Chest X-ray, PA view. Patient: 63 years old, sex F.
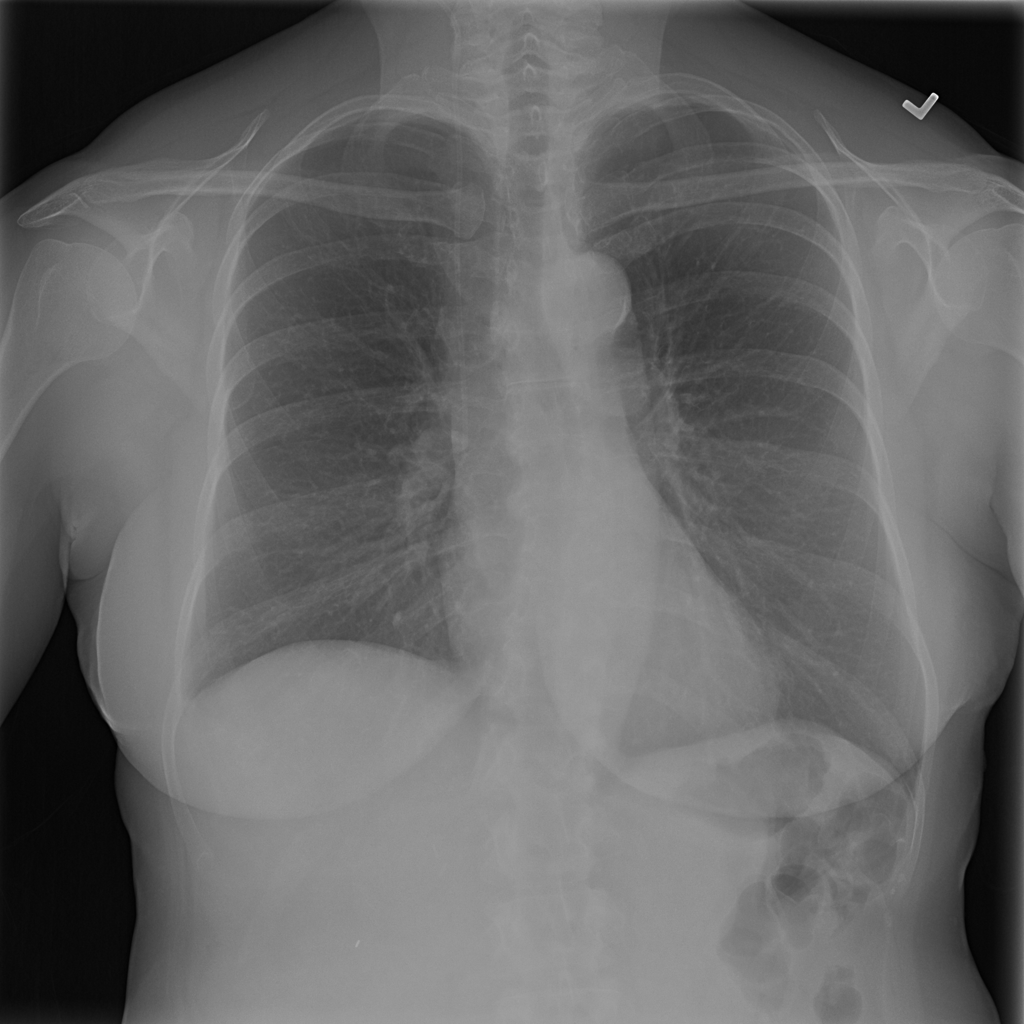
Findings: No Finding